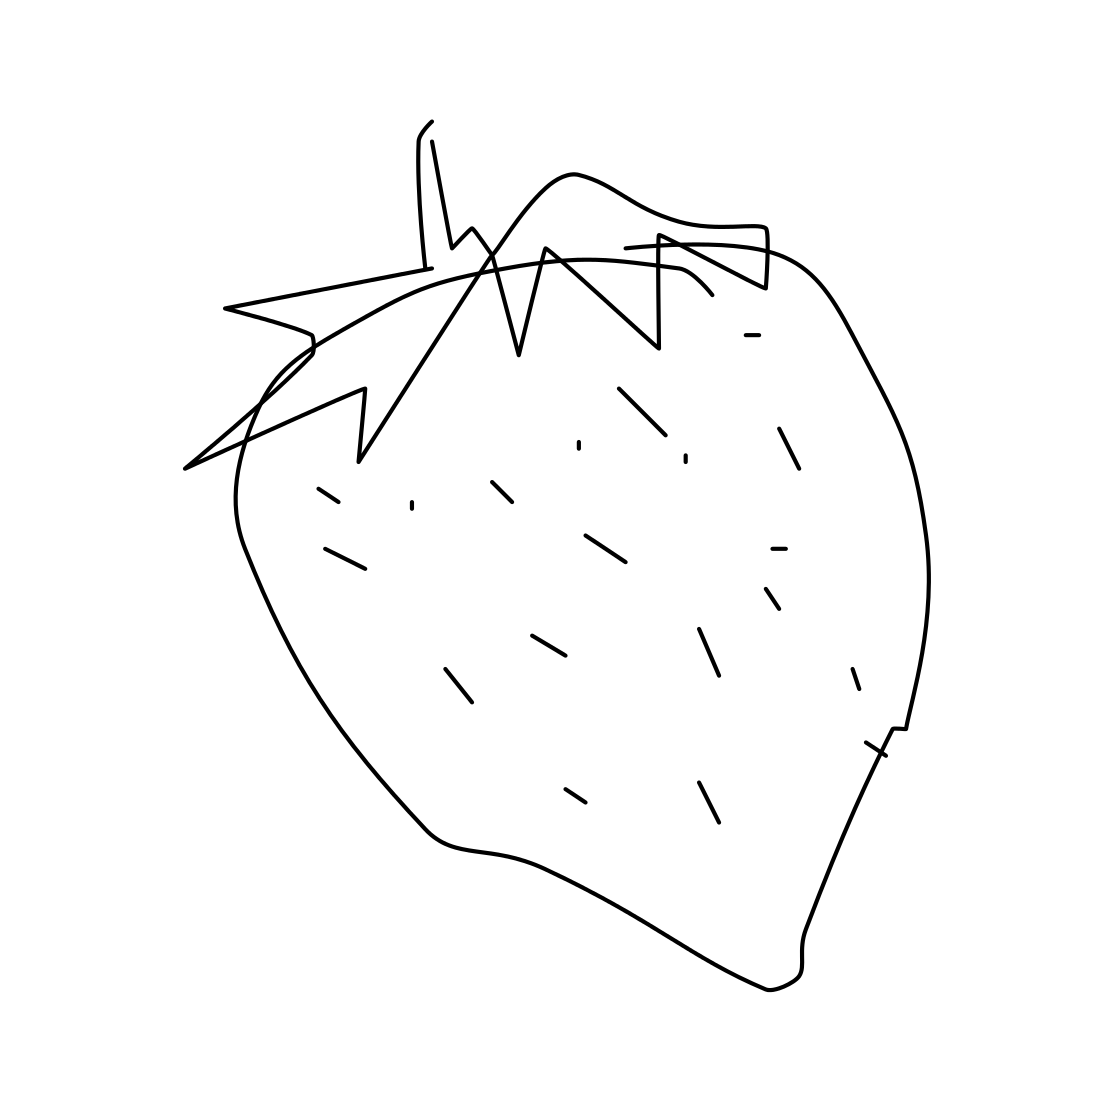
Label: strawberry